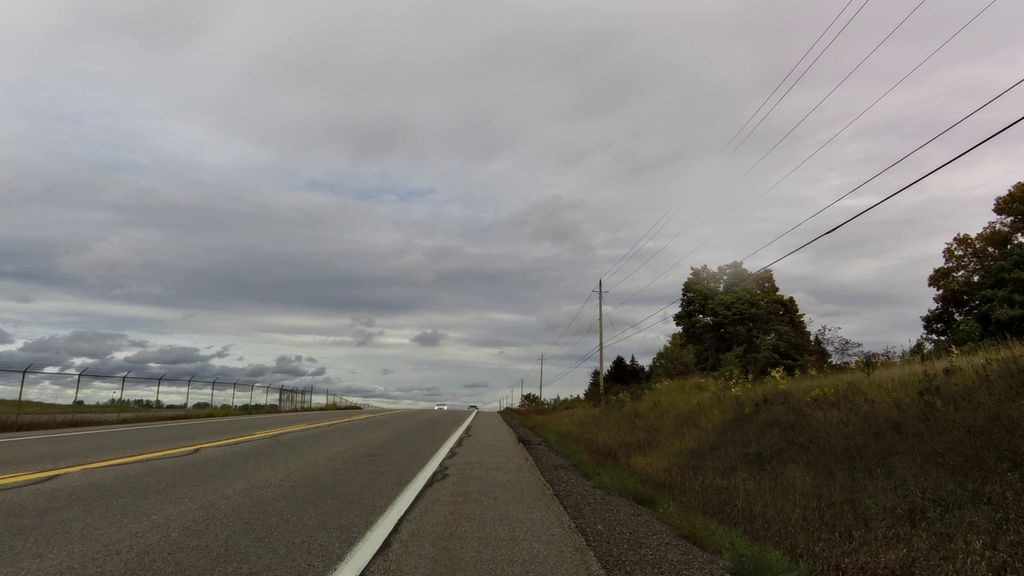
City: ottawa-gatineau